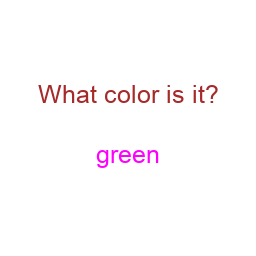
Color: magenta
Color name shown: green
Background color: white
Question text color: brown